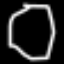
Label: octagon